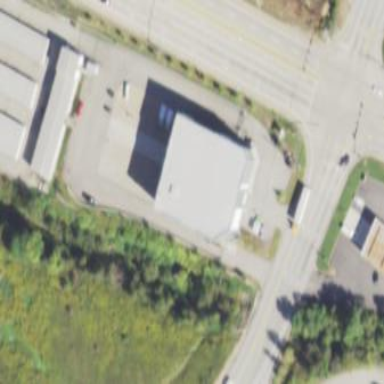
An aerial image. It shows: Commercial building housing storage rental shop.